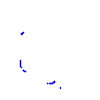
Particle: proton